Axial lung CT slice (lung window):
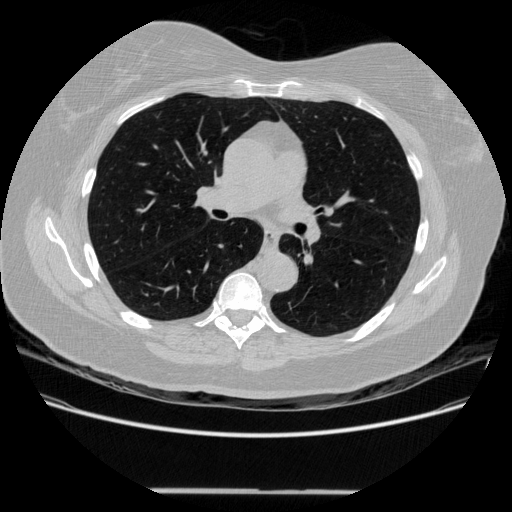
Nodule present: no